Question: so, I have this test mardown document, and I used python to generate HTML doc like this:
'''
python -m markdown -x codehilite mydoc.md > mydoc.html
'''
Then, I generated the CSS file using Pygment as below:
'''
pygmentize -S default -f html > codehilite.css
'''
And, then I added the link to this CSS file into mydoc.html, however, the resulting HTML document still doesn't fully highlight python codes. The strings embeded in "" are highlithed, but import, and print functions are not, as shown in this picture:

Here is my mardown file: (mydoc.md)
'''
This is a test
import numpy
print ("Hello world!")
'''
And here is my HTML doc:
'''
<!DOCTYPE html>
<html lang="en">
<head>
<meta charset="utf-8">
<link rel="stylesheet" type="text/css" href="./codehilite.css">
</head>
<body>
<p>This is a test</p>
<div class="codehilite"><pre><span class="n">import</span> <span class="n">numpy</span>
<span class="n">print</span> <span class="p">(</span><span class="s">&quot;Hello world!&quot;</span><span class="p">)</span>
</pre></div>
</body>
</html>
'''
and codehilite.css contains:
'''
.hll { background-color: #ffffcc }
.c { color: #408080; font-style: italic } /* Comment */
.err { border: 1px solid #FF0000 } /* Error */
.k { color: #008000; font-weight: bold } /* Keyword */
.o { color: #666666 } /* Operator */
.cm { color: #408080; font-style: italic } /* Comment.Multiline */
.cp { color: #BC7A00 } /* Comment.Preproc */
.c1 { color: #408080; font-style: italic } /* Comment.Single */
.cs { color: #408080; font-style: italic } /* Comment.Special */
.gd { color: #A00000 } /* Generic.Deleted */
.ge { font-style: italic } /* Generic.Emph */
.gr { color: #FF0000 } /* Generic.Error */
.gh { color: #000080; font-weight: bold } /* Generic.Heading */
.gi { color: #00A000 } /* Generic.Inserted */
.go { color: #808080 } /* Generic.Output */
.gp { color: #000080; font-weight: bold } /* Generic.Prompt */
.gs { font-weight: bold } /* Generic.Strong */
.gu { color: #800080; font-weight: bold } /* Generic.Subheading */
.gt { color: #0040D0 } /* Generic.Traceback */
.kc { color: #008000; font-weight: bold } /* Keyword.Constant */
.kd { color: #008000; font-weight: bold } /* Keyword.Declaration */
.kn { color: #008000; font-weight: bold } /* Keyword.Namespace */
.kp { color: #008000 } /* Keyword.Pseudo */
.kr { color: #008000; font-weight: bold } /* Keyword.Reserved */
.kt { color: #B00040 } /* Keyword.Type */
.m { color: #666666 } /* Literal.Number */
.s { color: #BA2121 } /* Literal.String */
.na { color: #7D9029 } /* Name.Attribute */
.nb { color: #008000 } /* Name.Builtin */
.nc { color: #0000FF; font-weight: bold } /* Name.Class */
.no { color: #880000 } /* Name.Constant */
.nd { color: #AA22FF } /* Name.Decorator */
.ni { color: #999999; font-weight: bold } /* Name.Entity */
.ne { color: #D2413A; font-weight: bold } /* Name.Exception */
.nf { color: #0000FF } /* Name.Function */
.nl { color: #A0A000 } /* Name.Label */
.nn { color: #0000FF; font-weight: bold } /* Name.Namespace */
.nt { color: #008000; font-weight: bold } /* Name.Tag */
.nv { color: #19177C } /* Name.Variable */
.ow { color: #AA22FF; font-weight: bold } /* Operator.Word */
.w { color: #bbbbbb } /* Text.Whitespace */
.mf { color: #666666 } /* Literal.Number.Float */
.mh { color: #666666 } /* Literal.Number.Hex */
.mi { color: #666666 } /* Literal.Number.Integer */
.mo { color: #666666 } /* Literal.Number.Oct */
.sb { color: #BA2121 } /* Literal.String.Backtick */
.sc { color: #BA2121 } /* Literal.String.Char */
.sd { color: #BA2121; font-style: italic } /* Literal.String.Doc */
.s2 { color: #BA2121 } /* Literal.String.Double */
.se { color: #BB6622; font-weight: bold } /* Literal.String.Escape */
.sh { color: #BA2121 } /* Literal.String.Heredoc */
.si { color: #BB6688; font-weight: bold } /* Literal.String.Interpol */
.sx { color: #008000 } /* Literal.String.Other */
.sr { color: #BB6688 } /* Literal.String.Regex */
.s1 { color: #BA2121 } /* Literal.String.Single */
.ss { color: #19177C } /* Literal.String.Symbol */
.bp { color: #008000 } /* Name.Builtin.Pseudo */
.vc { color: #19177C } /* Name.Variable.Class */
.vg { color: #19177C } /* Name.Variable.Global */
.vi { color: #19177C } /* Name.Variable.Instance */
.il { color: #666666 } /* Literal.Number.Integer.Long */
'''
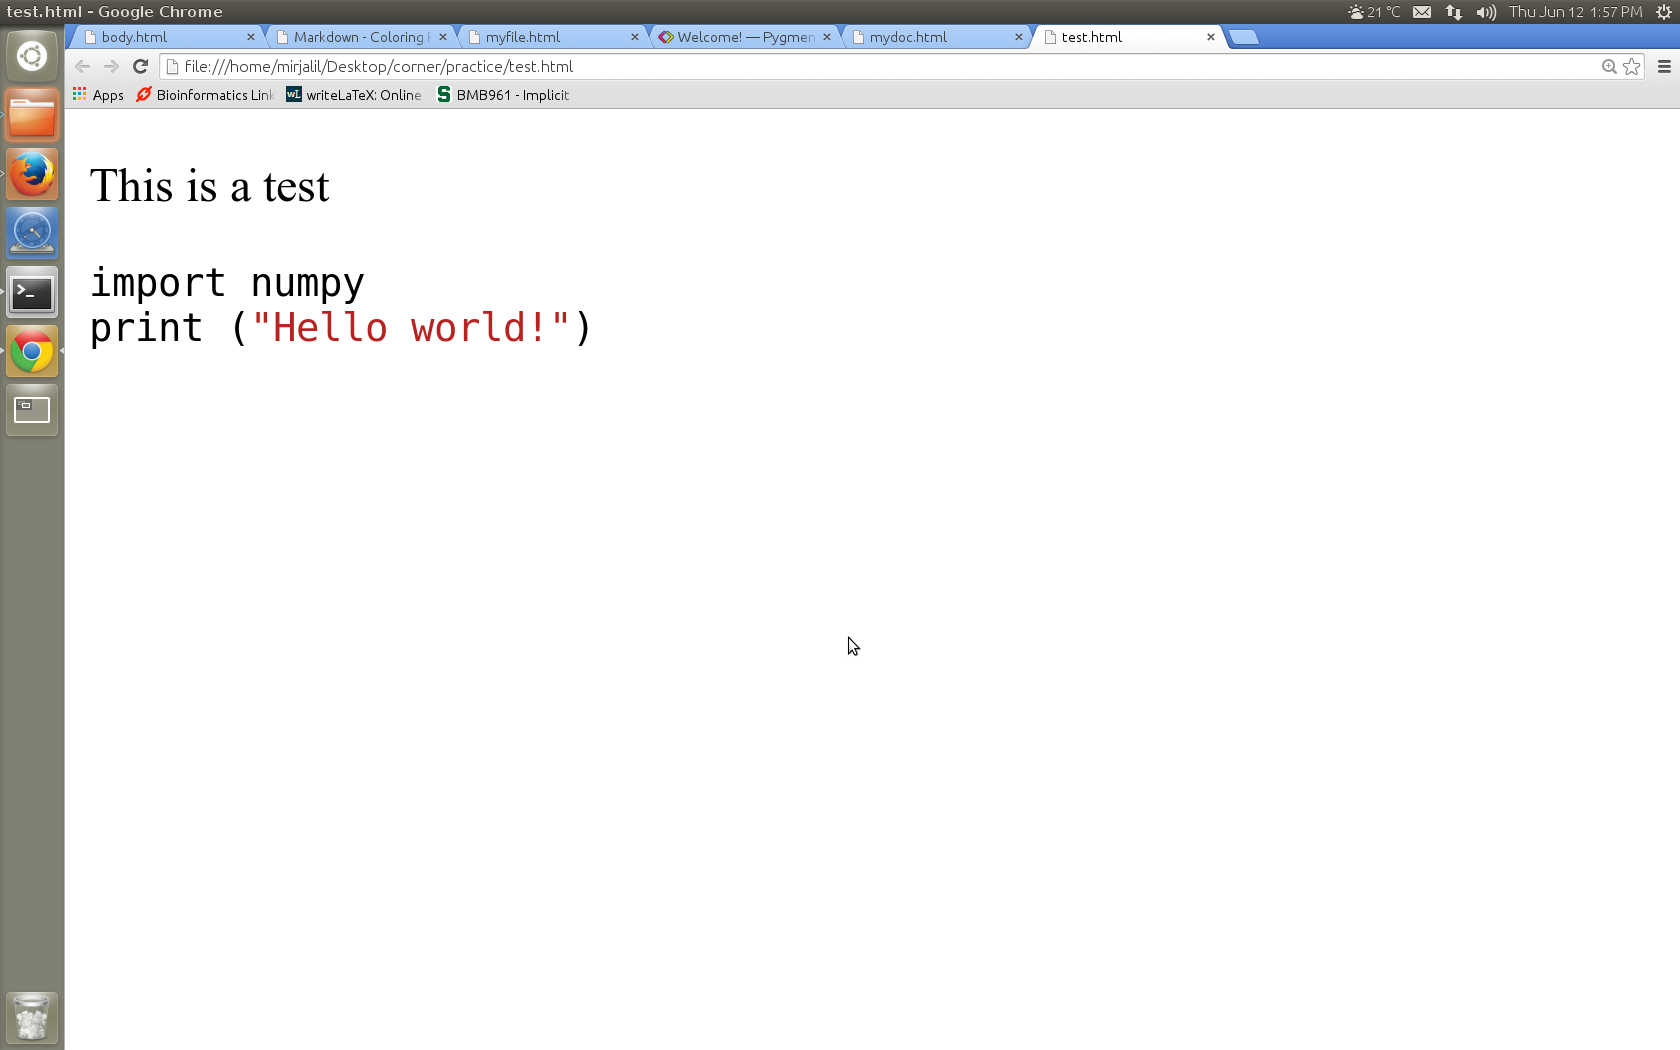
Answer: I would add the language explicitly, since the auto guessing is not always reliable, e.g.,
'''
:::python
print("Hello, World")
a = 1 + 2
'''
That should solve your problem ;)